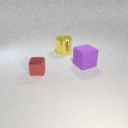
large yellow metal cylinder to the left of large purple rubber cube